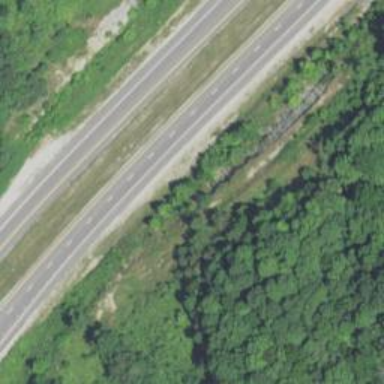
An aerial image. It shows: Expressway with asphalt surface and classified as primary highway.